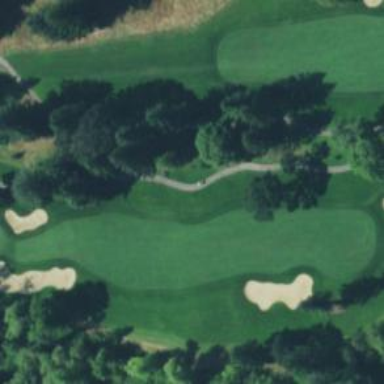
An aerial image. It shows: View of golf hole.